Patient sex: M
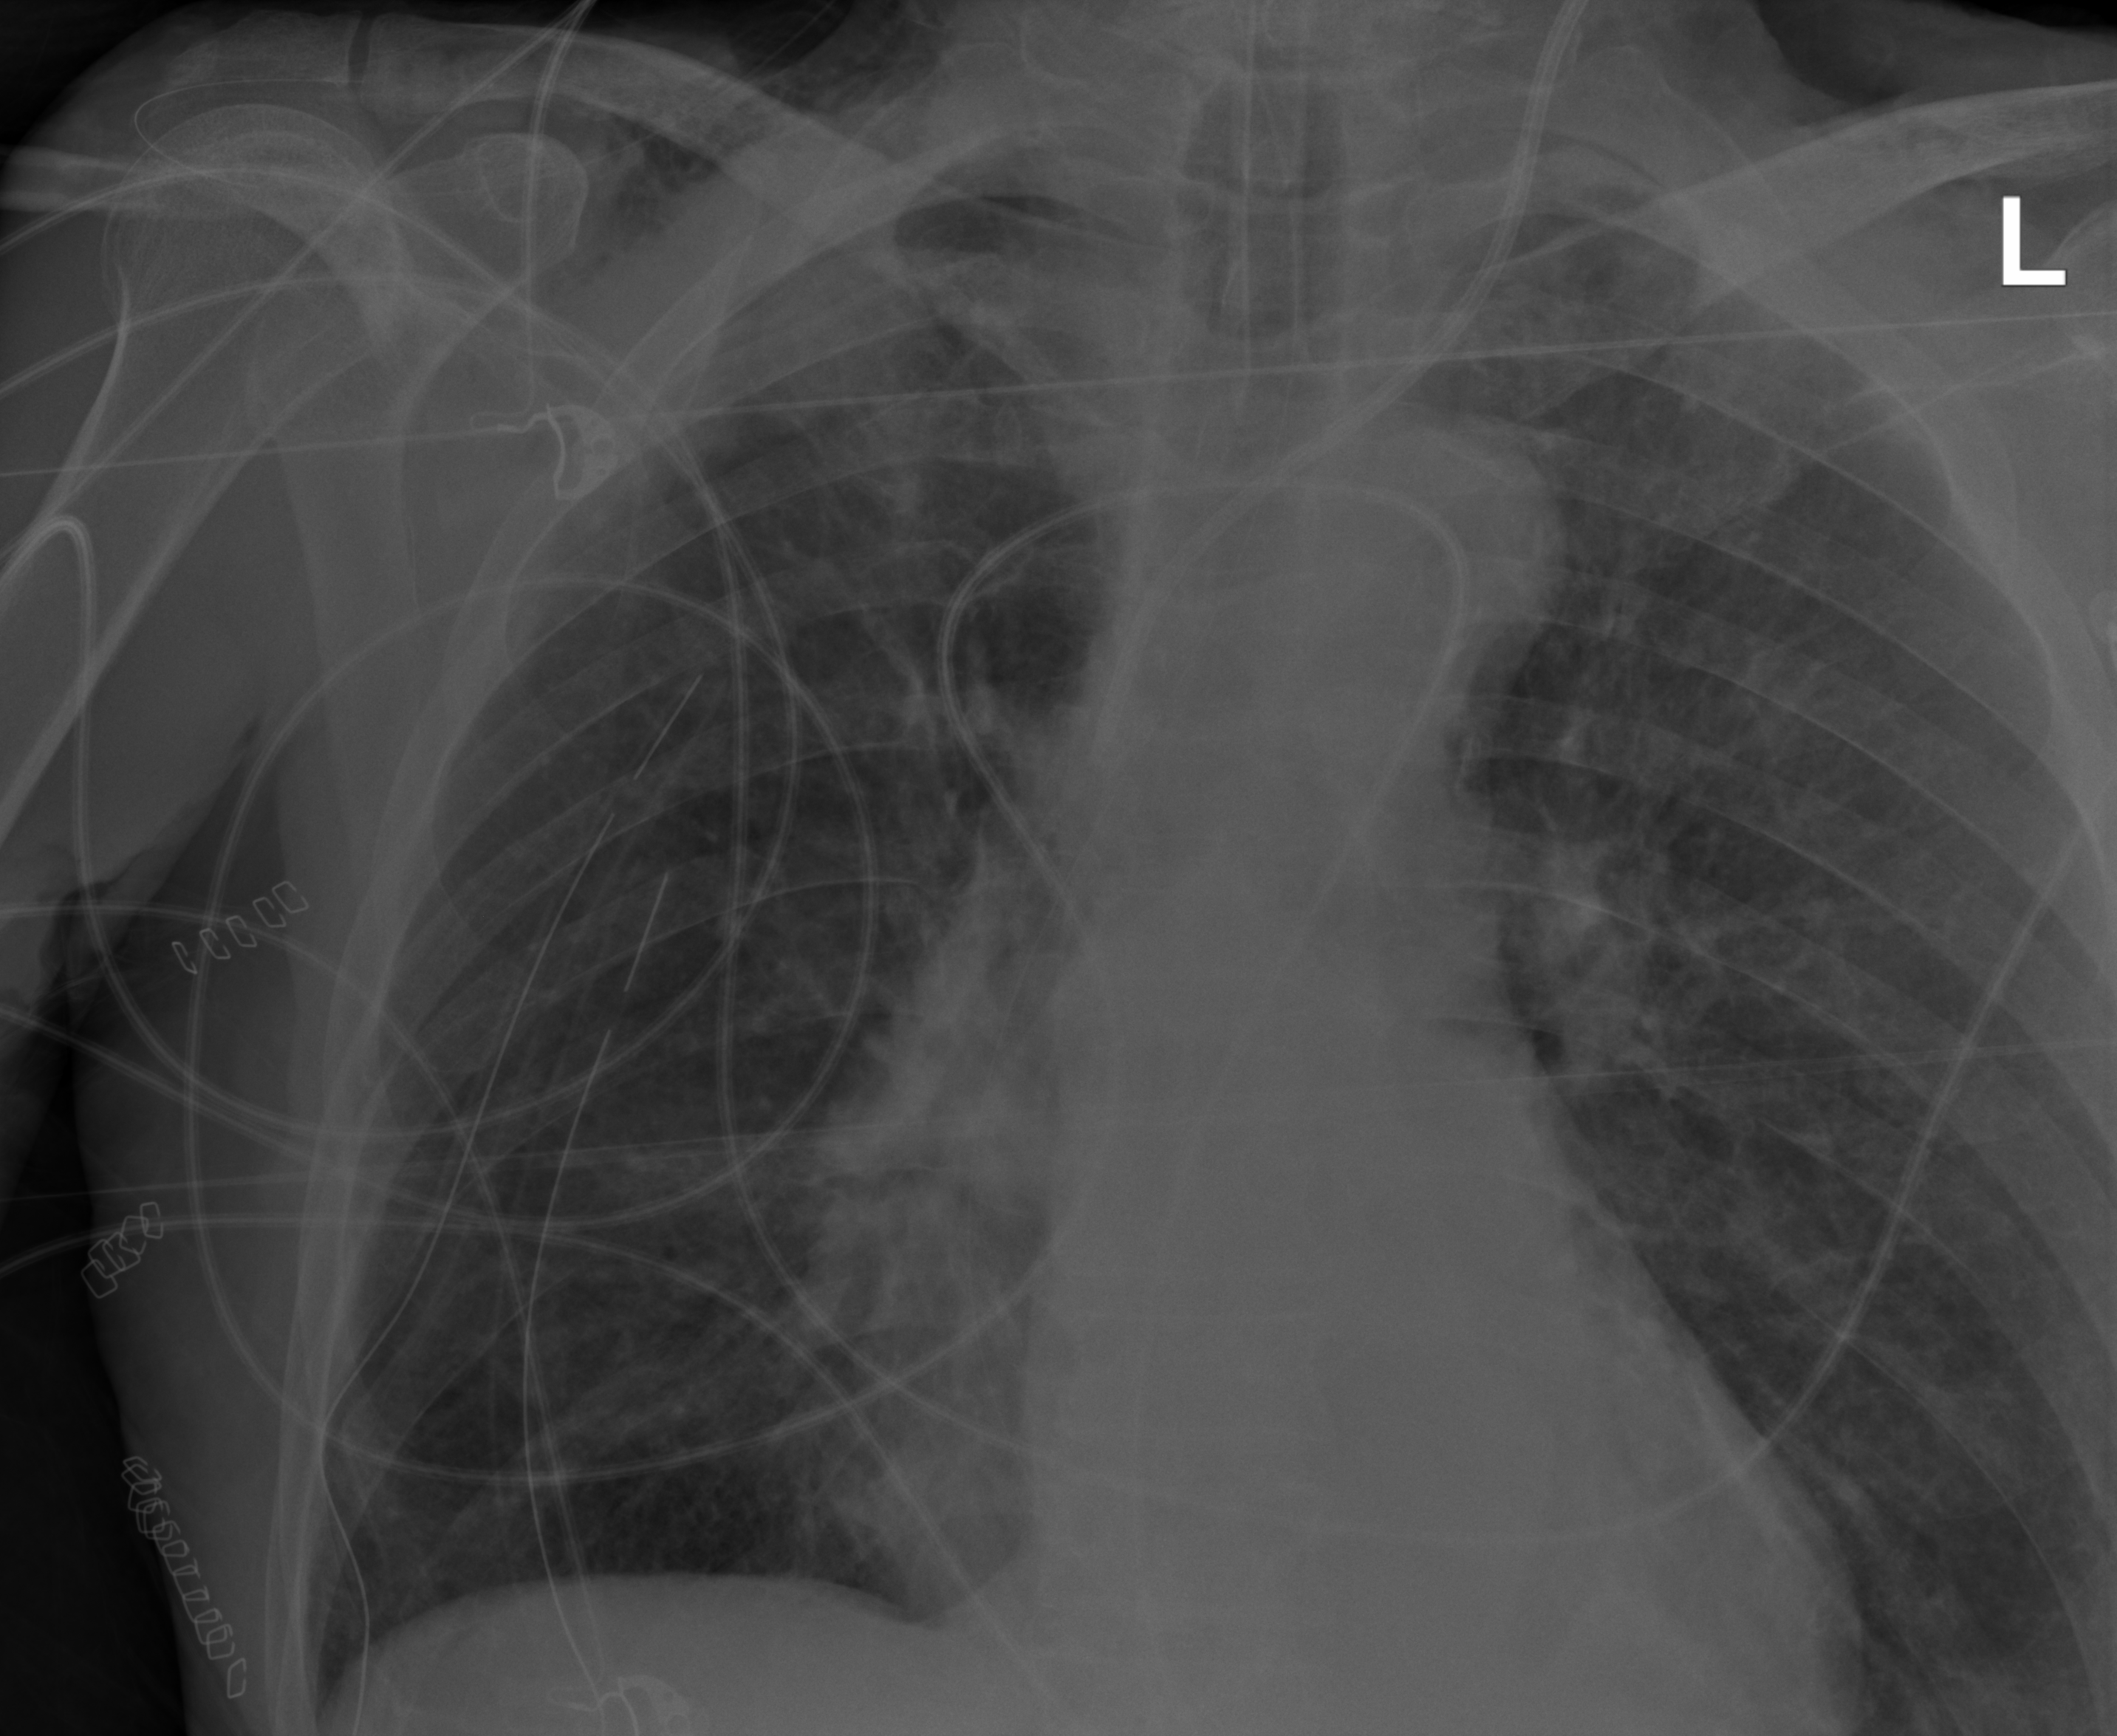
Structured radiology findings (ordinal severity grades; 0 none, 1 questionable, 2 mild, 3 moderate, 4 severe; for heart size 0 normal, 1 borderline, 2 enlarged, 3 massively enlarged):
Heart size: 0
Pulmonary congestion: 2
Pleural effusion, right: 0
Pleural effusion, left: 0
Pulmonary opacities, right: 2
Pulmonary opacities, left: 2
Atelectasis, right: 2
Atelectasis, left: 0